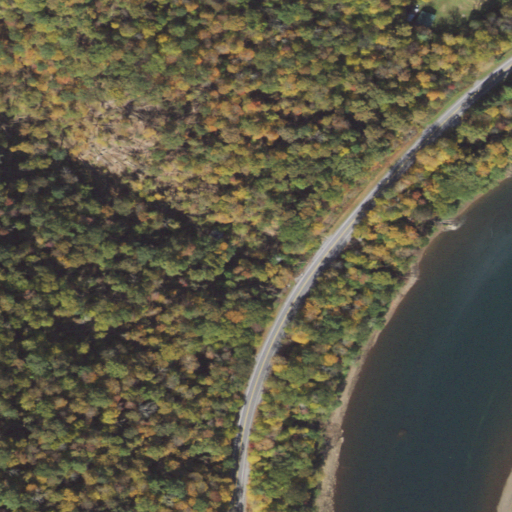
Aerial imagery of valley in Pennsylvania named Grugan Hollow containing deciduous forest, open water, open development, mixed forest, and pasture